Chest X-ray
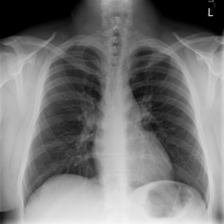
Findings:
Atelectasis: negative
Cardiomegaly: negative
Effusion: negative
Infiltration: negative
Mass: negative
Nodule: negative
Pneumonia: negative
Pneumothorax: negative
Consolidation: negative
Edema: negative
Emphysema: negative
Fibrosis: negative
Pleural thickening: negative
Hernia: negative